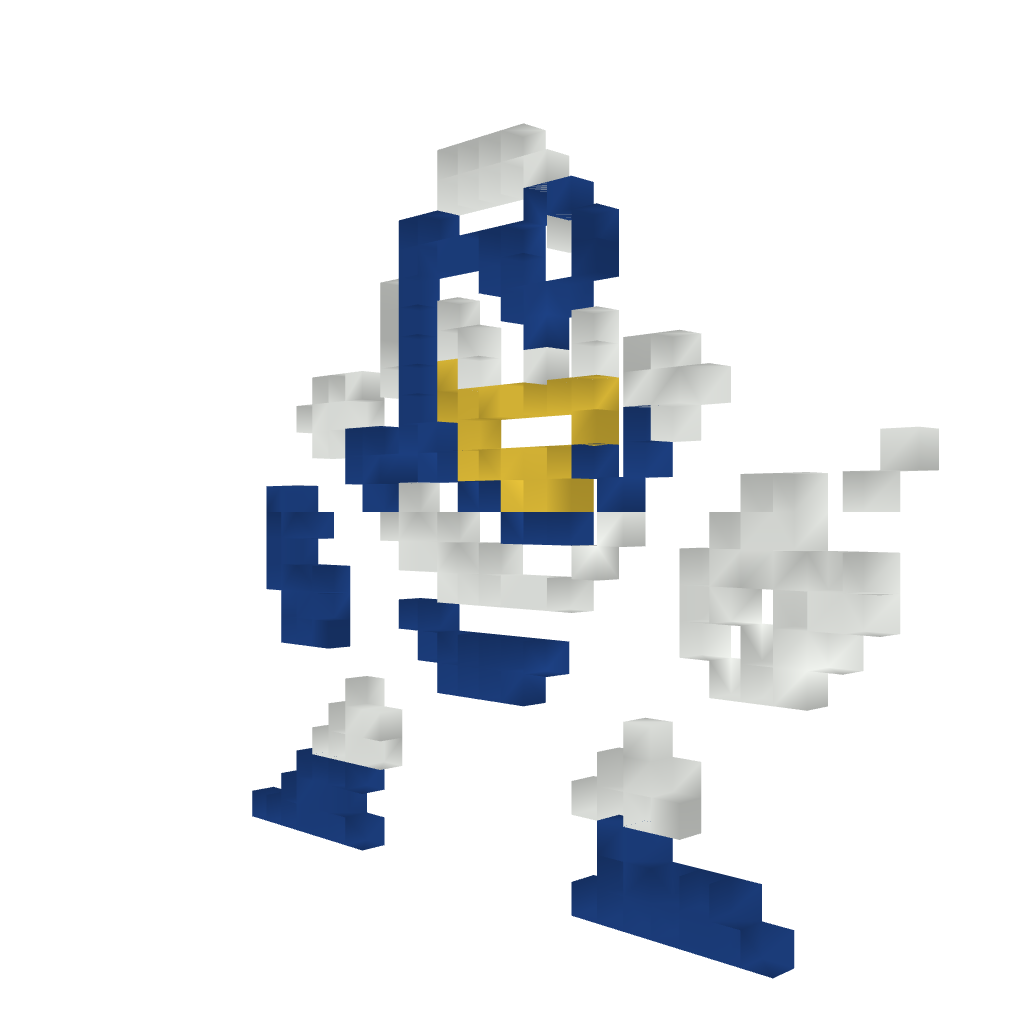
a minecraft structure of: Flashman (ErnieCIII)